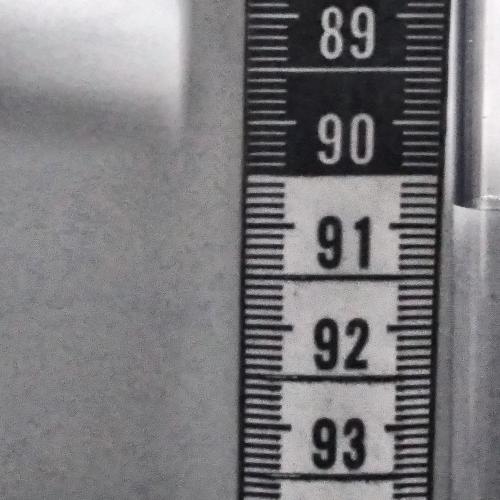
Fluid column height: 90.8 cm